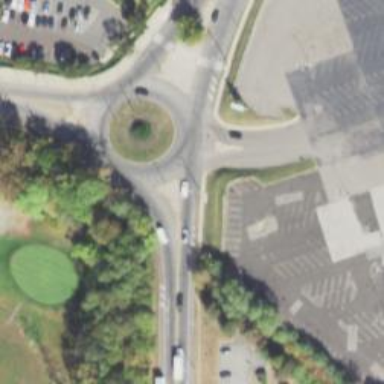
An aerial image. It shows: Primary highway with asphalt surface leading to roundabout.